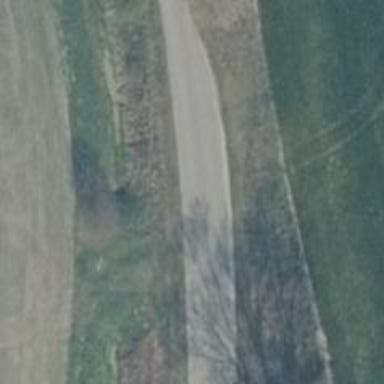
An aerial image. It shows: Passing place on the road.